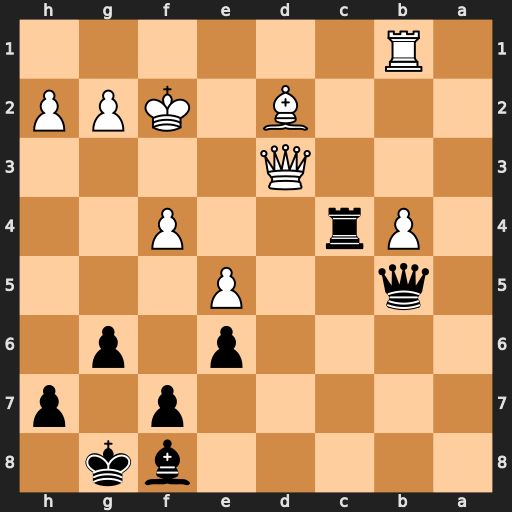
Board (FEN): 5bk1/5p1p/4p1p1/1q2P3/1Pr2P2/3Q4/3B1KPP/1R6
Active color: b
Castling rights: -
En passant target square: -
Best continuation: Rxf4+ Bxf4 Qxd3